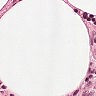
Metastatic tissue present: no